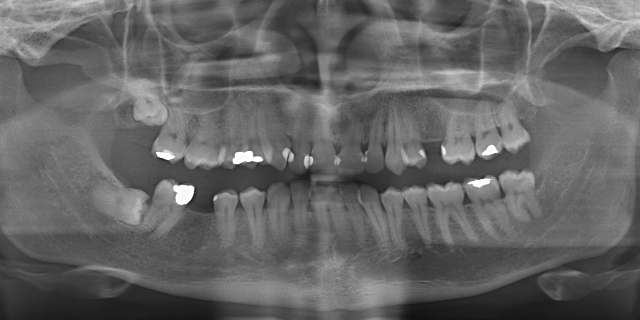
adult